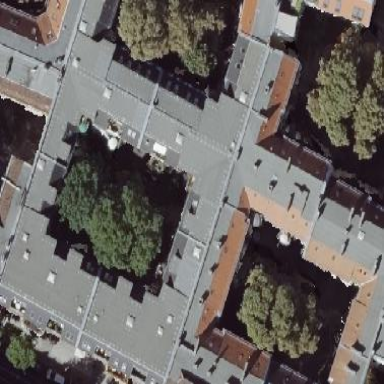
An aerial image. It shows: Residential building with quadruple saltbox shaped roof.